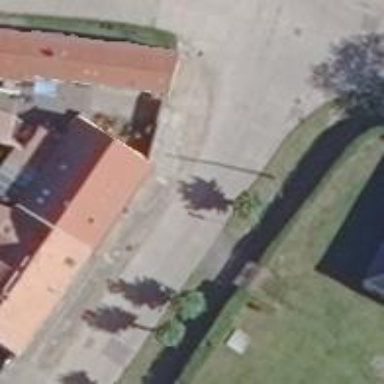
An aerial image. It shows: Smooth asphalt road in residential area.